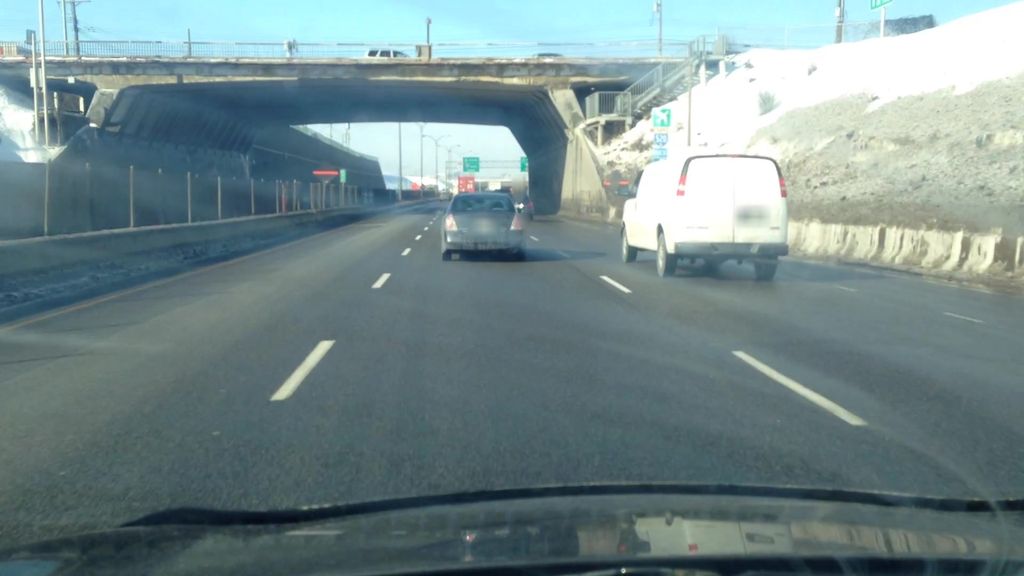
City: montreal